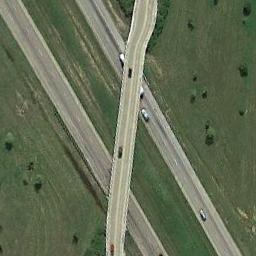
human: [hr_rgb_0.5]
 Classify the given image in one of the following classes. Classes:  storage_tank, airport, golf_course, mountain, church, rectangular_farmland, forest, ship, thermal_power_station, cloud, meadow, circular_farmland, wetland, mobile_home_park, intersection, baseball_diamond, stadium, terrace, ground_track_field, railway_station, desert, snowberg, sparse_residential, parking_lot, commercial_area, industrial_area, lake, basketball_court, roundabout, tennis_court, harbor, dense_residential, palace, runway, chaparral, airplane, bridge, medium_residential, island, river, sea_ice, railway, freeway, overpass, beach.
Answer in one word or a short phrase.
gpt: overpass